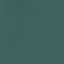
Land use / land cover class: SeaLake